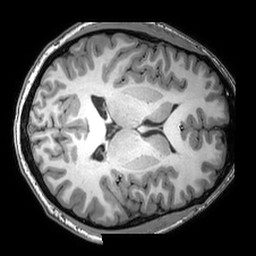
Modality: T1w
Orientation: axial
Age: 25
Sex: male
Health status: healthy
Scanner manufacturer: philips
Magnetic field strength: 3 T
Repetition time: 0.007102 s
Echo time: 0.003234 s